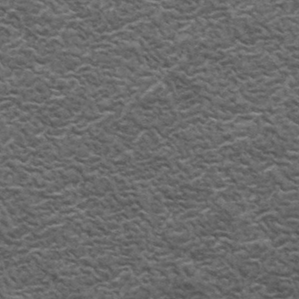
Label: frost